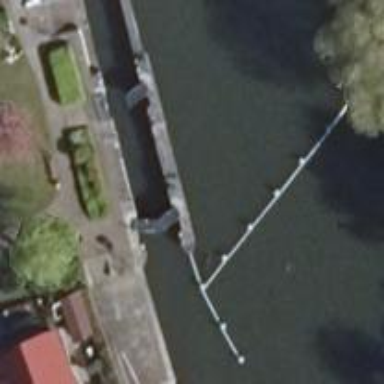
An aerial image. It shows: Lock gate along waterway.